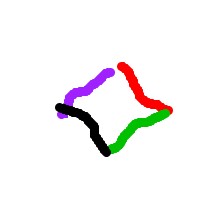
Shape: rhombus